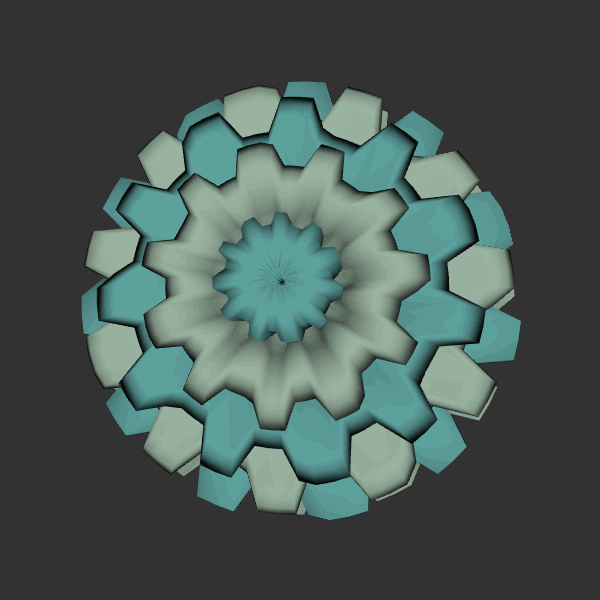
Background: dark